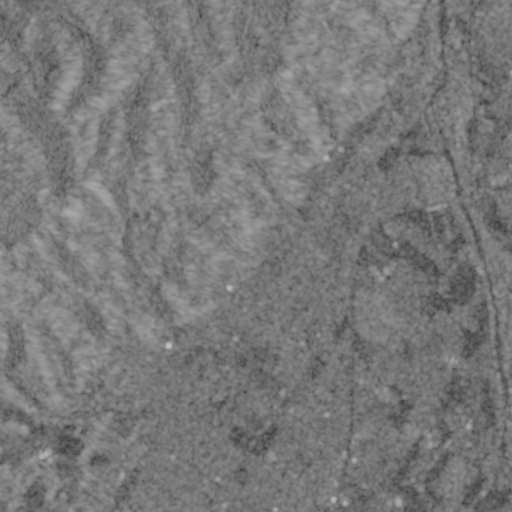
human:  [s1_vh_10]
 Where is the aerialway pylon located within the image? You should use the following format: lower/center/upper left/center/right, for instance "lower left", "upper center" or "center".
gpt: The aerialway pylon is located in the lower left of the image.
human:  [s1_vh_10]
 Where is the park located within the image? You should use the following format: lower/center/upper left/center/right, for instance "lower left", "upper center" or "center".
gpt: The park is located in the lower left of the image.
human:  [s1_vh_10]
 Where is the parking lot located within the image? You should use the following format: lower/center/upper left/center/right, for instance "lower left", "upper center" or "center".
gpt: The parking lot is located in the lower left of the image.
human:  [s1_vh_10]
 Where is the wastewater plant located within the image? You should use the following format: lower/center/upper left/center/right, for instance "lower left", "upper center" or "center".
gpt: The wastewater plant is located in the lower right of the image.
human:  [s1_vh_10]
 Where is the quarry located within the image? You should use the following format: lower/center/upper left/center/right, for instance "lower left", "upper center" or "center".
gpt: There is no quarry in the image.

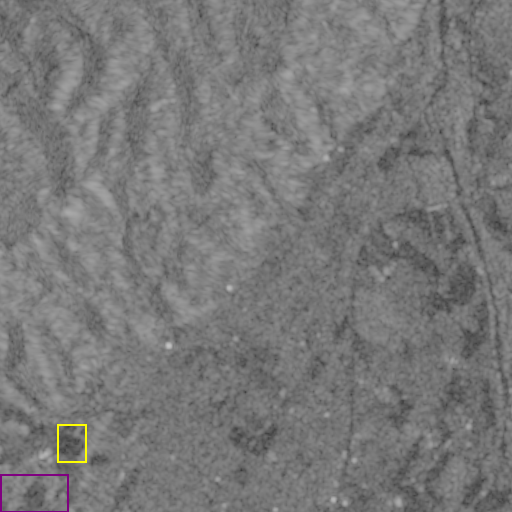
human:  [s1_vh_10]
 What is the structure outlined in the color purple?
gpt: The structure outlined in purple is a park.
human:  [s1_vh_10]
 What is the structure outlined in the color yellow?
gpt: The structure outlined in yellow is a parking lot.
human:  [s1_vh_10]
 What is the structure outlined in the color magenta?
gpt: There is no magenta outline.